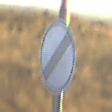
Verkehrszeichen: EndeSaemtlicherBegrenzungen
Umgebung: Outdoor, Nature
Tageszeit: SunriseSunset
Wetter: Clear
Licht: Natural
Jahreszeit: NotSpecified
Kontrast: LowContrast